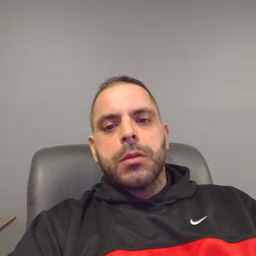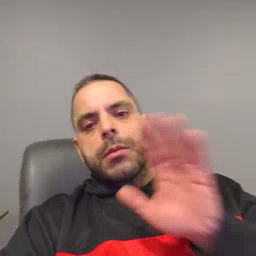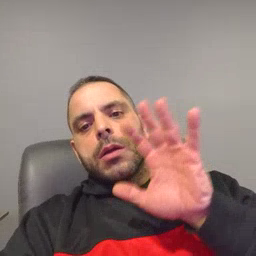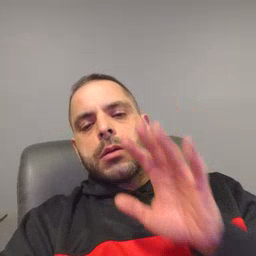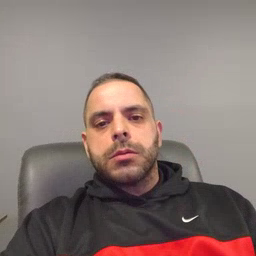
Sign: bye